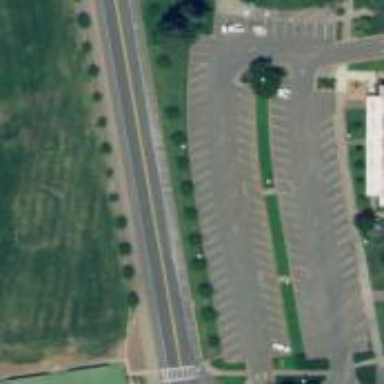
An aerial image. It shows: Parking area.